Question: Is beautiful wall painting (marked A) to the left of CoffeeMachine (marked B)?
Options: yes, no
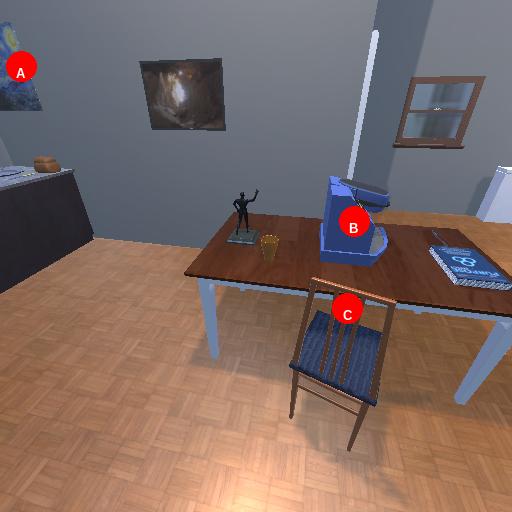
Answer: yes